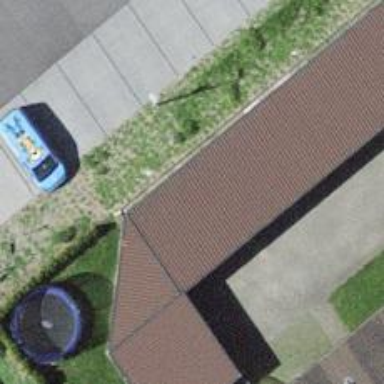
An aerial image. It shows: View of roof of building.